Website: apple-inc
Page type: review-order
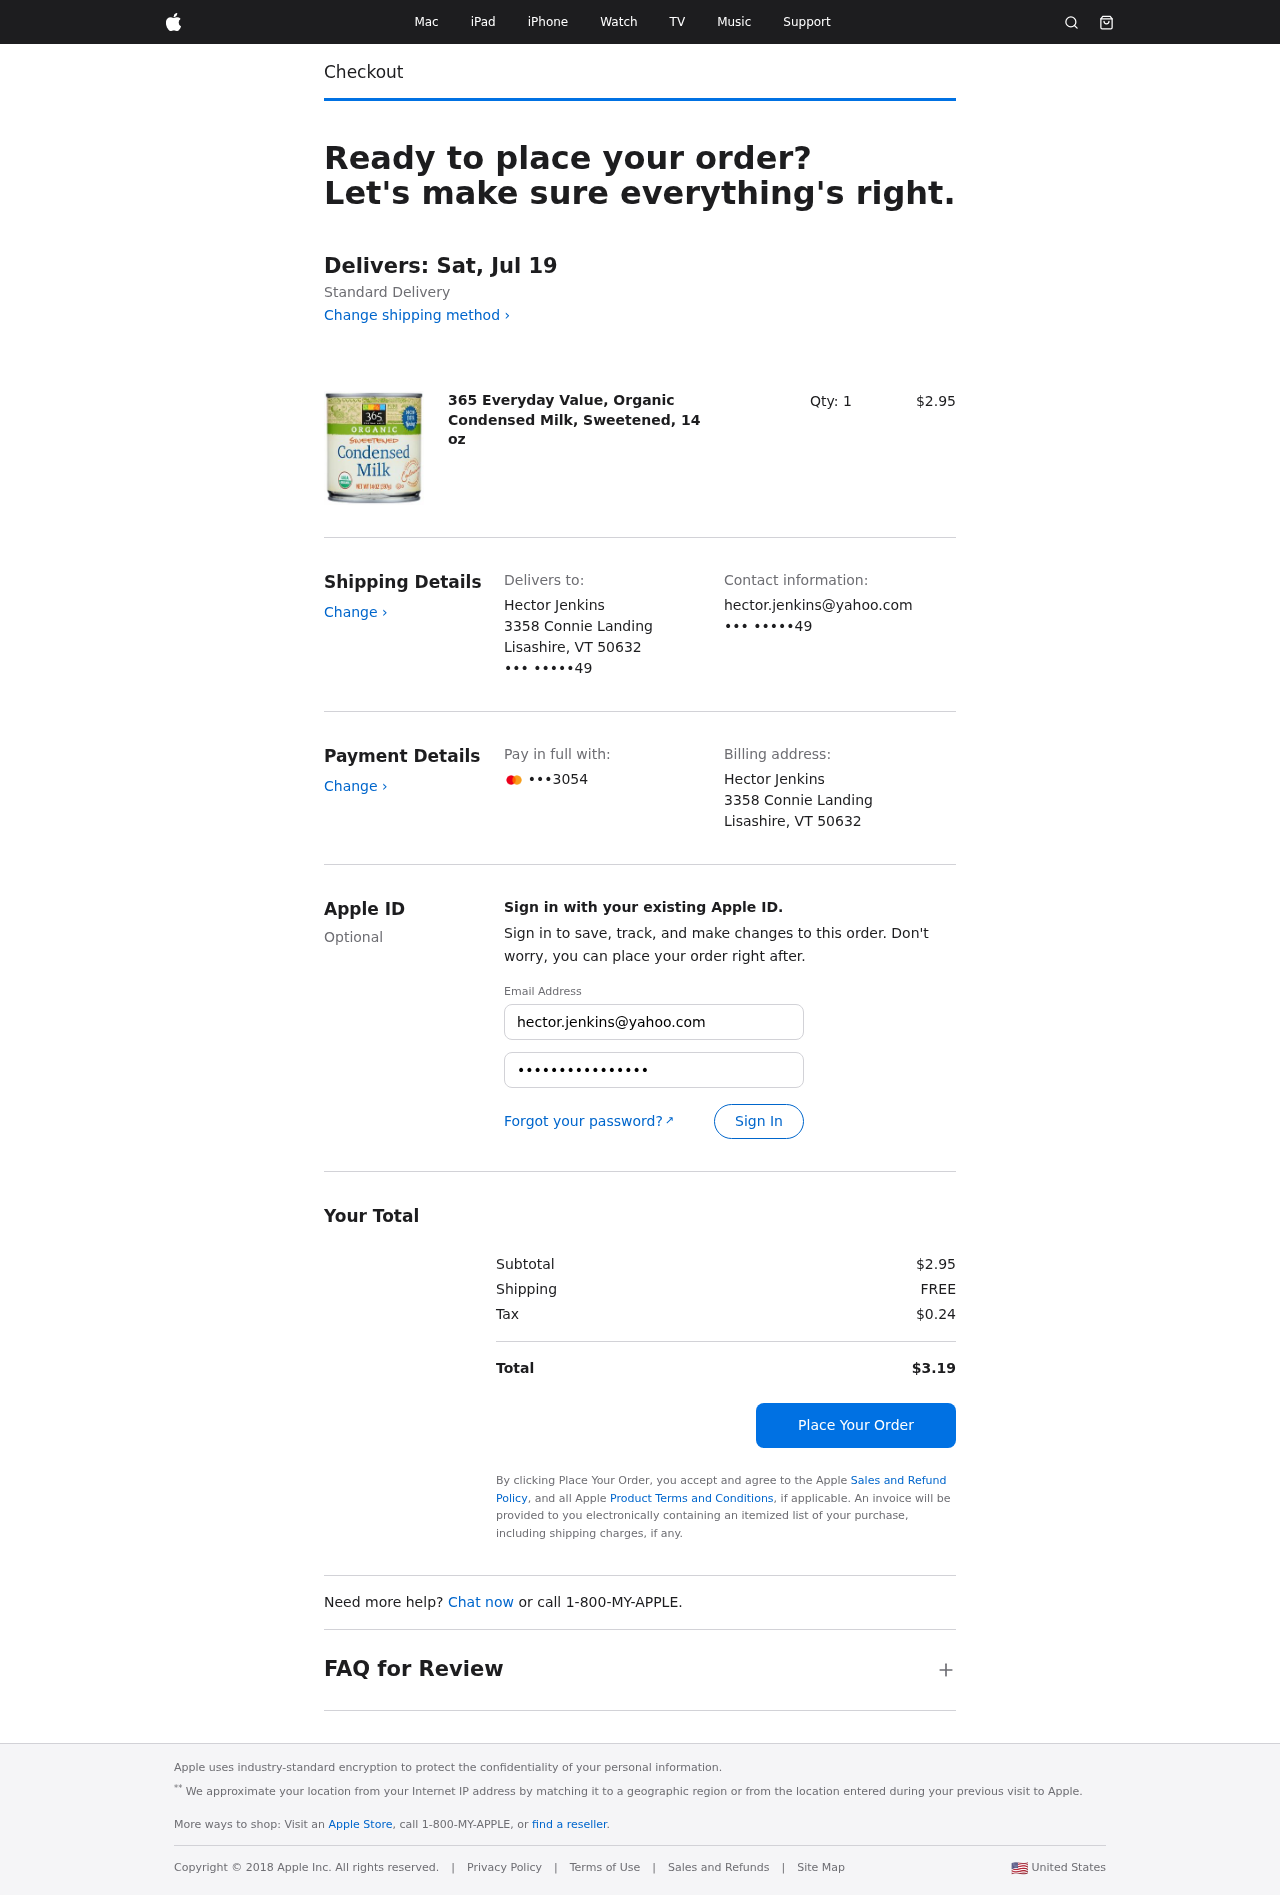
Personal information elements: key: PII_CARD_LAST4
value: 3054
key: PII_CITY_STATE_ZIP
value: Lisashire, VT 50632
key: PII_EMAIL3
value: hector.jenkins@yahoo.com
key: PII_FULLNAME
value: Hector Jenkins
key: PII_PHONE_SUFFIX
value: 49
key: PII_STREET
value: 3358 Connie Landing
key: PII_EMAIL2
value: hector.jenkins@yahoo.com
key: PII_PHONE_SUFFIX2
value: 49
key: PII_FULLNAME2
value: Hector Jenkins
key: PII_CITY
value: Lisashire
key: PII_STATE_ABBR
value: VT
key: PII_POSTCODE
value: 50632
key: PII_POSTCODE_FULL
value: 50632
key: PII_CITY_STATE
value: Lisashire, VT
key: PII_POSTCODE_NUMERIC
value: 50632
Product elements: key: PRODUCT1_NAME
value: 365 Everyday Value, Organic Condensed Milk, Sweetened, 14 oz
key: PRODUCT1_PRICE
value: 2.95
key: PRODUCT1_QUANTITY
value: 1
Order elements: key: ORDER_DELIVERY_DATE
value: Delivers: Sat, Jul 19
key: ORDER_SUBTOTAL
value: $2.95
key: ORDER_SHIPPING_COST
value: FREE
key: ORDER_TAX
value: $0.24
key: ORDER_TOTAL
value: $3.19